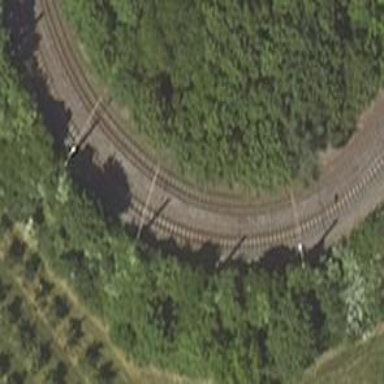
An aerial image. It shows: Tram railway.